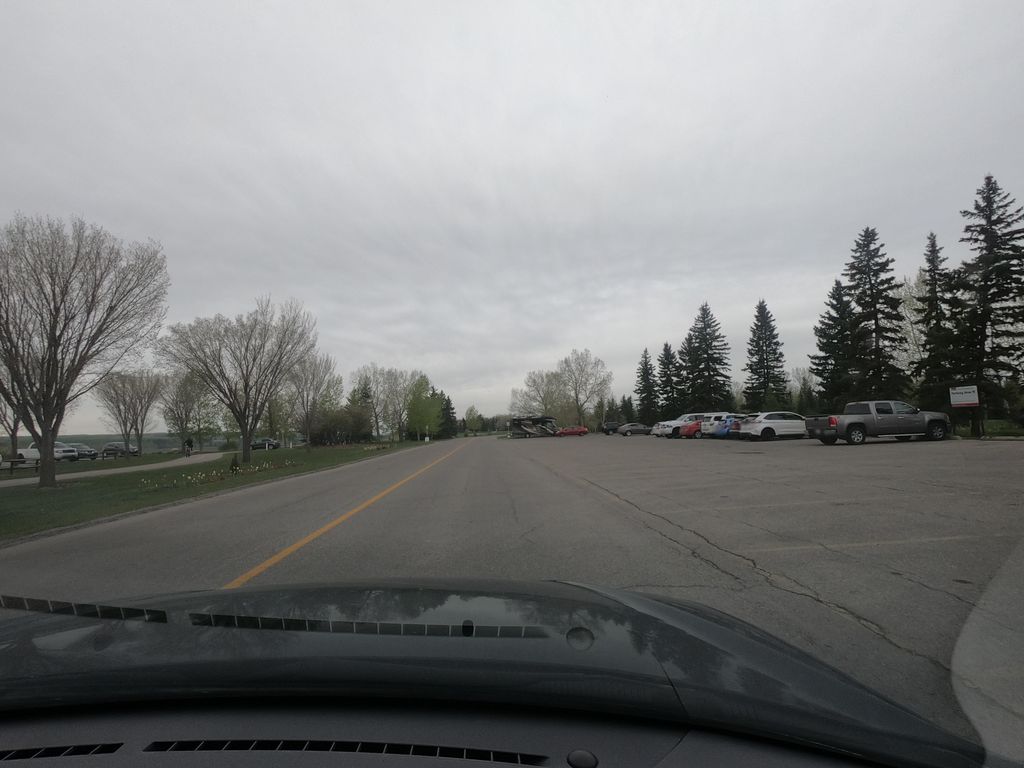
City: calgary